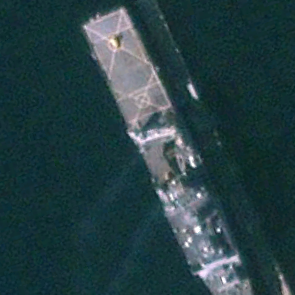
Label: combat